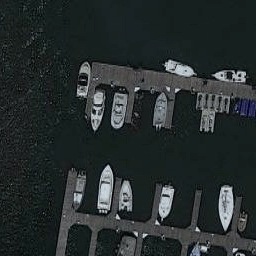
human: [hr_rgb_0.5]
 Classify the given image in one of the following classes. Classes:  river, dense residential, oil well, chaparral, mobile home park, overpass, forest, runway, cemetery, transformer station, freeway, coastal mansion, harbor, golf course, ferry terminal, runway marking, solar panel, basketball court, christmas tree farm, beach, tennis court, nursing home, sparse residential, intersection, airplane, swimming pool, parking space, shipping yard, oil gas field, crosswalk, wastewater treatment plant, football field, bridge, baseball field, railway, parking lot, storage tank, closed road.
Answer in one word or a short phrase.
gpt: harbor